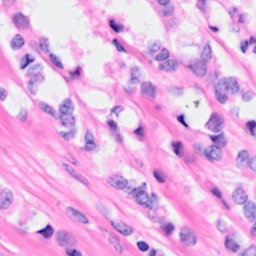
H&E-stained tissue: Breast